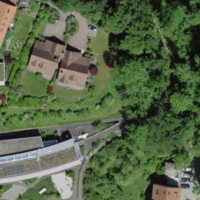
EUNIS habitat code: 55
Species observed at this site:
Alnus glutinosa
Lonicera acuminata